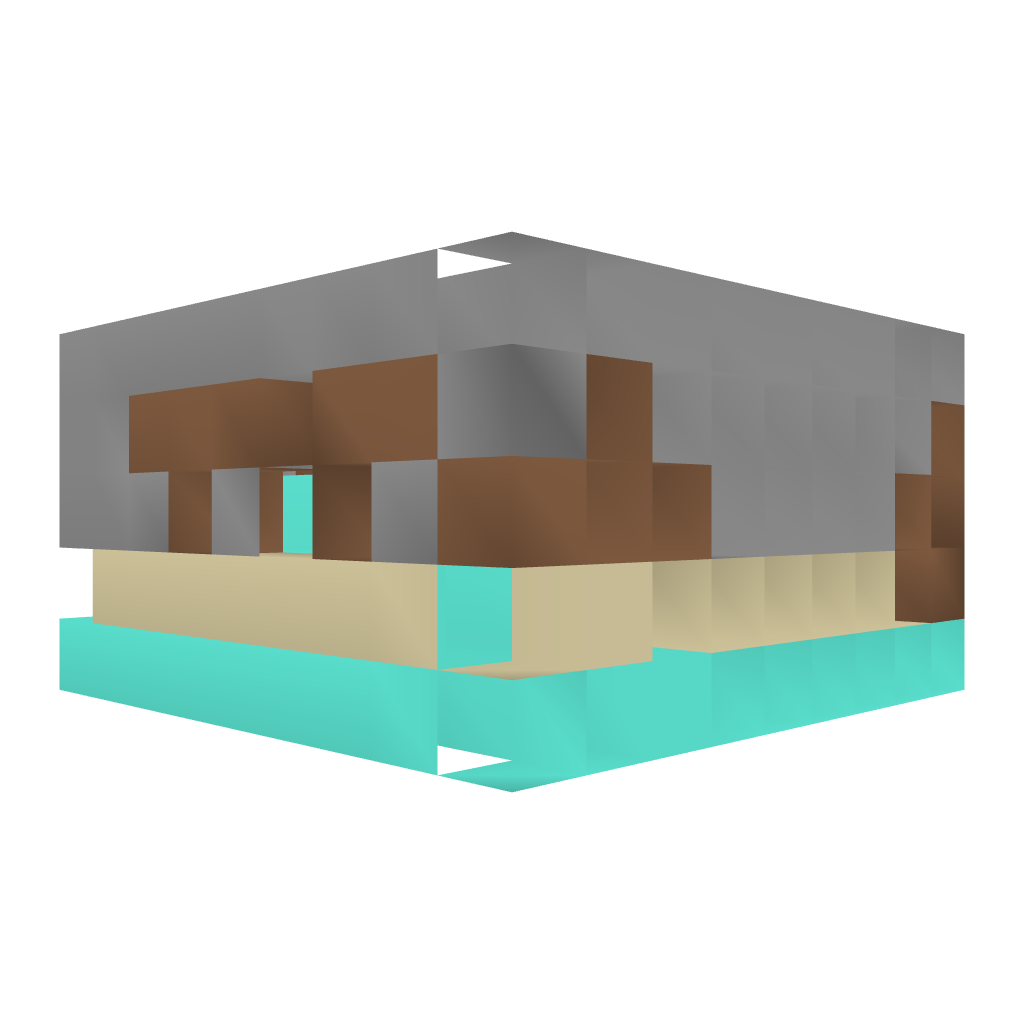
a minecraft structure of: Beacon